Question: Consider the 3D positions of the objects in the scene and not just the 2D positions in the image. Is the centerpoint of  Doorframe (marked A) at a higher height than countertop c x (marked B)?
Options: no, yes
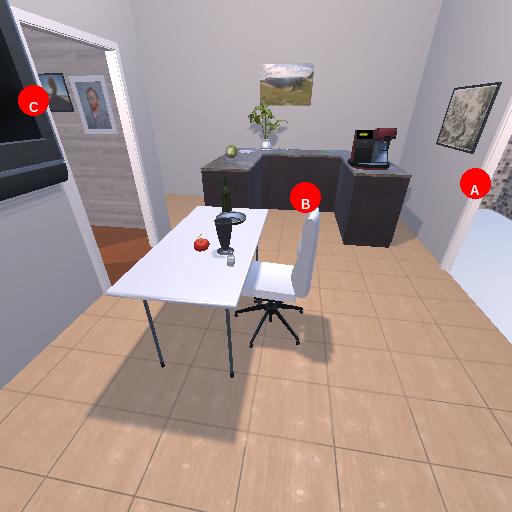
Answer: no